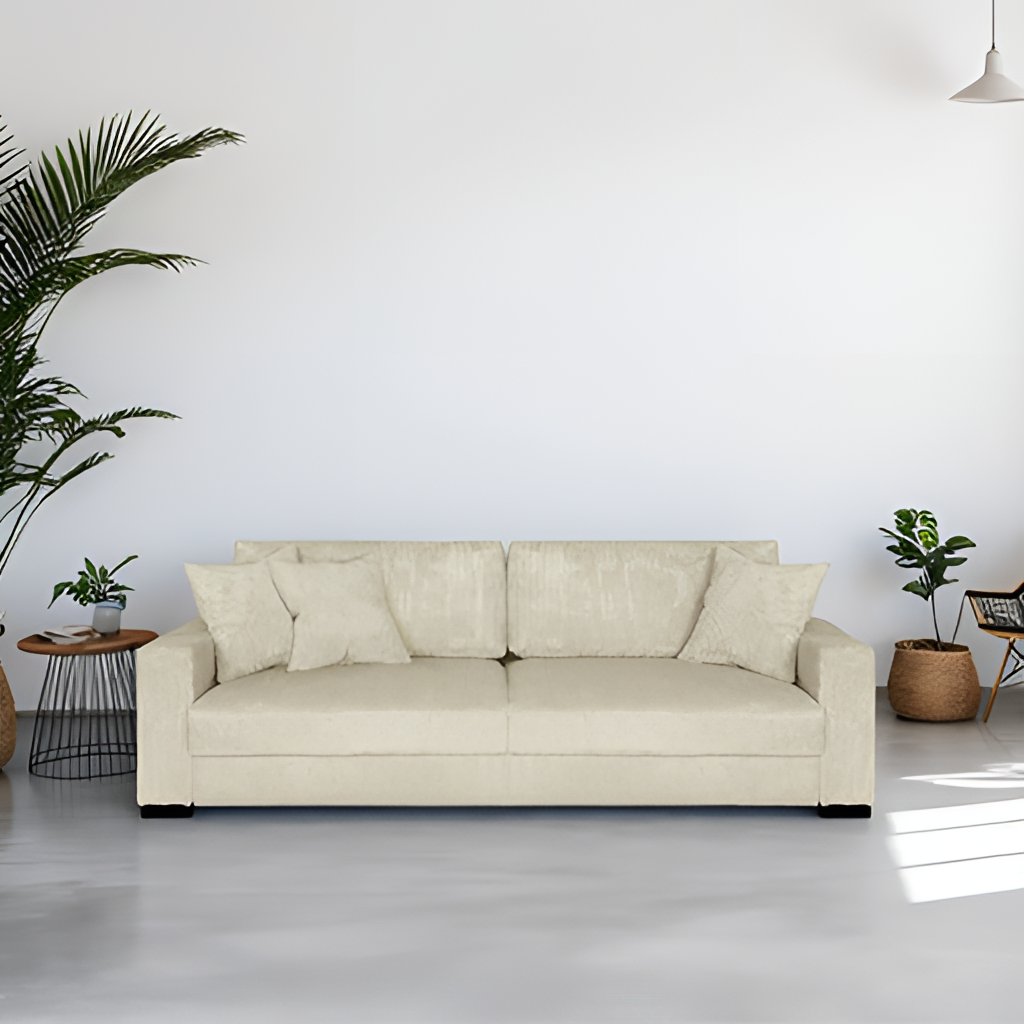
beige fabric sofa, living room, minimalist, paint wallpaper, with solid pattern, concrete flooring, with smooth pattern